高三 · 代数
已知 $f(x)=\frac{e^{x}}{x}-2 t\left(\ln x+x+\frac{2}{x}\right)$ 恰有一个极值点为 1 , 则 $\mathrm{t}$ 的取值范围是 ( )
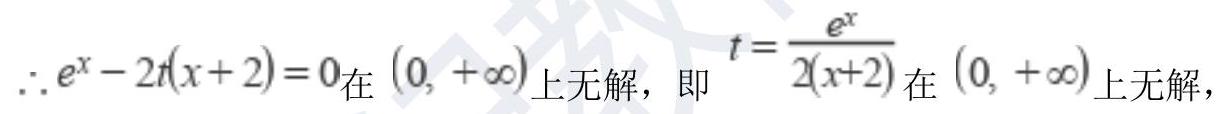
A. $\left(-\infty, \frac{1}{4}\right] \cup\left\{\frac{e}{6}\right\}$
B. $f(x)= \begin{cases}2^{x}, & x \leq 0, \\ -x^{2}+1, x>0\end{cases}$
C. $\left[0, \frac{1}{4}\right] \cup\left\{\frac{e}{6}\right\}$
D. $\left(-\infty, \frac{1}{4}\right]$
答案: D
解析: 由题意, 函数 $f(x)$ 的定义域为 $(0,+\infty)$,对函数 $f(x)$ 求导得 $f^{\prime}(x)=\frac{e^{x}(x-1)}{x^{2}}-2 t\left(\frac{1}{x}+1-\frac{2}{x^{2}}ight)=\frac{(x-1)\left[e^{x}-2 t(x+2)ight]}{x^{2}}$,\because f(x)=\frac{e^{x}}{x}-2 t\left(\ln x+x+\frac{2}{x}ight)$ 恰有一个极值点为 1 ,令 $g(x)=\frac{e^{x}}{2(x+2)}(x \geq 0)$, 则 $g(x)=\frac{2 e^{x}(x+2)-2 e^{x}}{2(x+2)^{2}}=\frac{2 e^{x}(x+1)}{2(x+2)^{2}}>0$,$	herefore$ 函数 $g(x)$ 在 $[0,+\infty)$ 单调递增,当 $x \in(0,+\infty)$ 时, $g(x)>g(0)=\frac{1}{4}, 	herefore a \leq \frac{1}{4}$.故答案为: D.